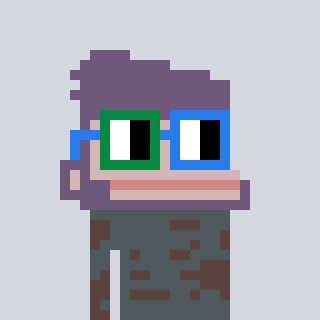
a pixel art character with square green and blue glasses, a ape-shaped head and a darkbrown-colored body on a cool background